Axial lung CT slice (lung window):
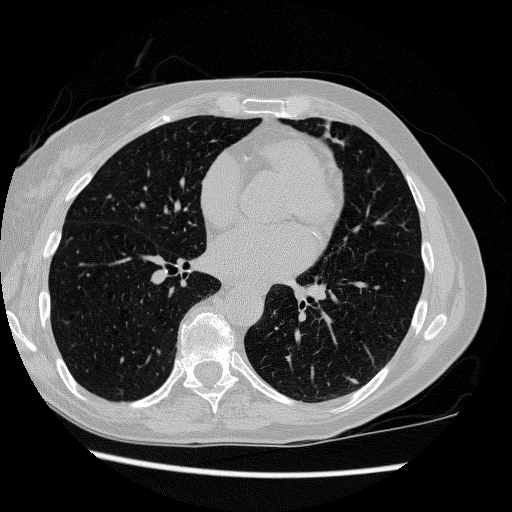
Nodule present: no